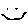
Label: smiley face